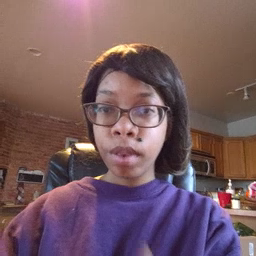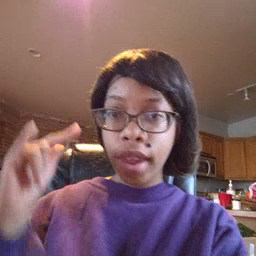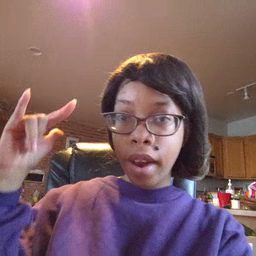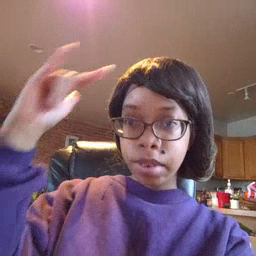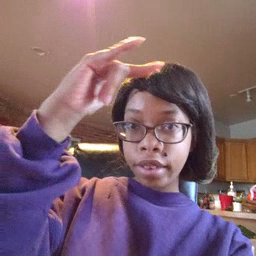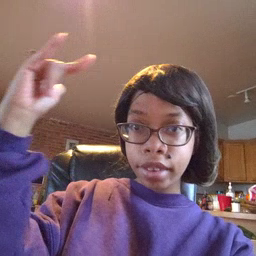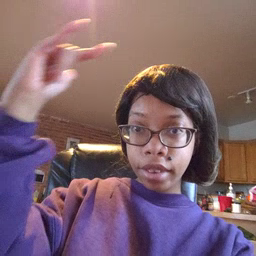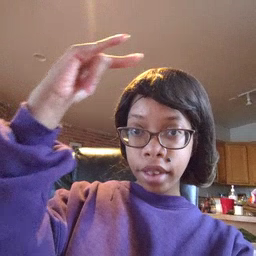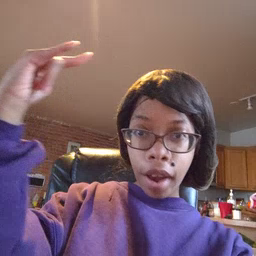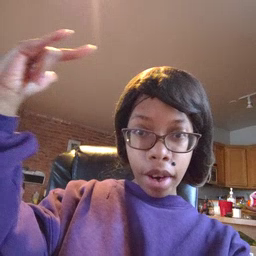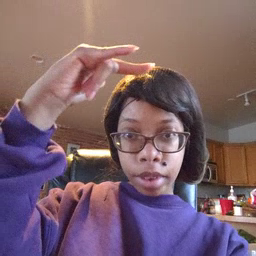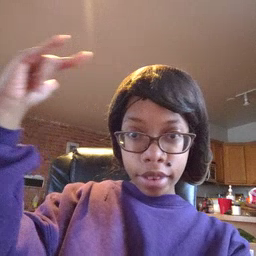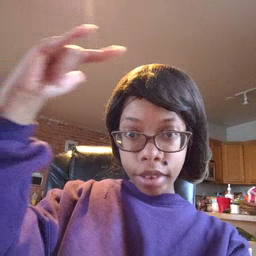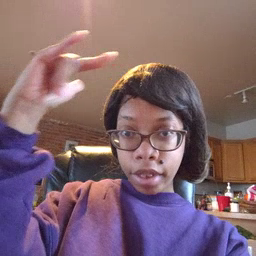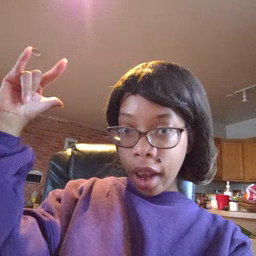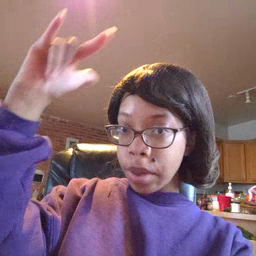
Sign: airplane